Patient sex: M
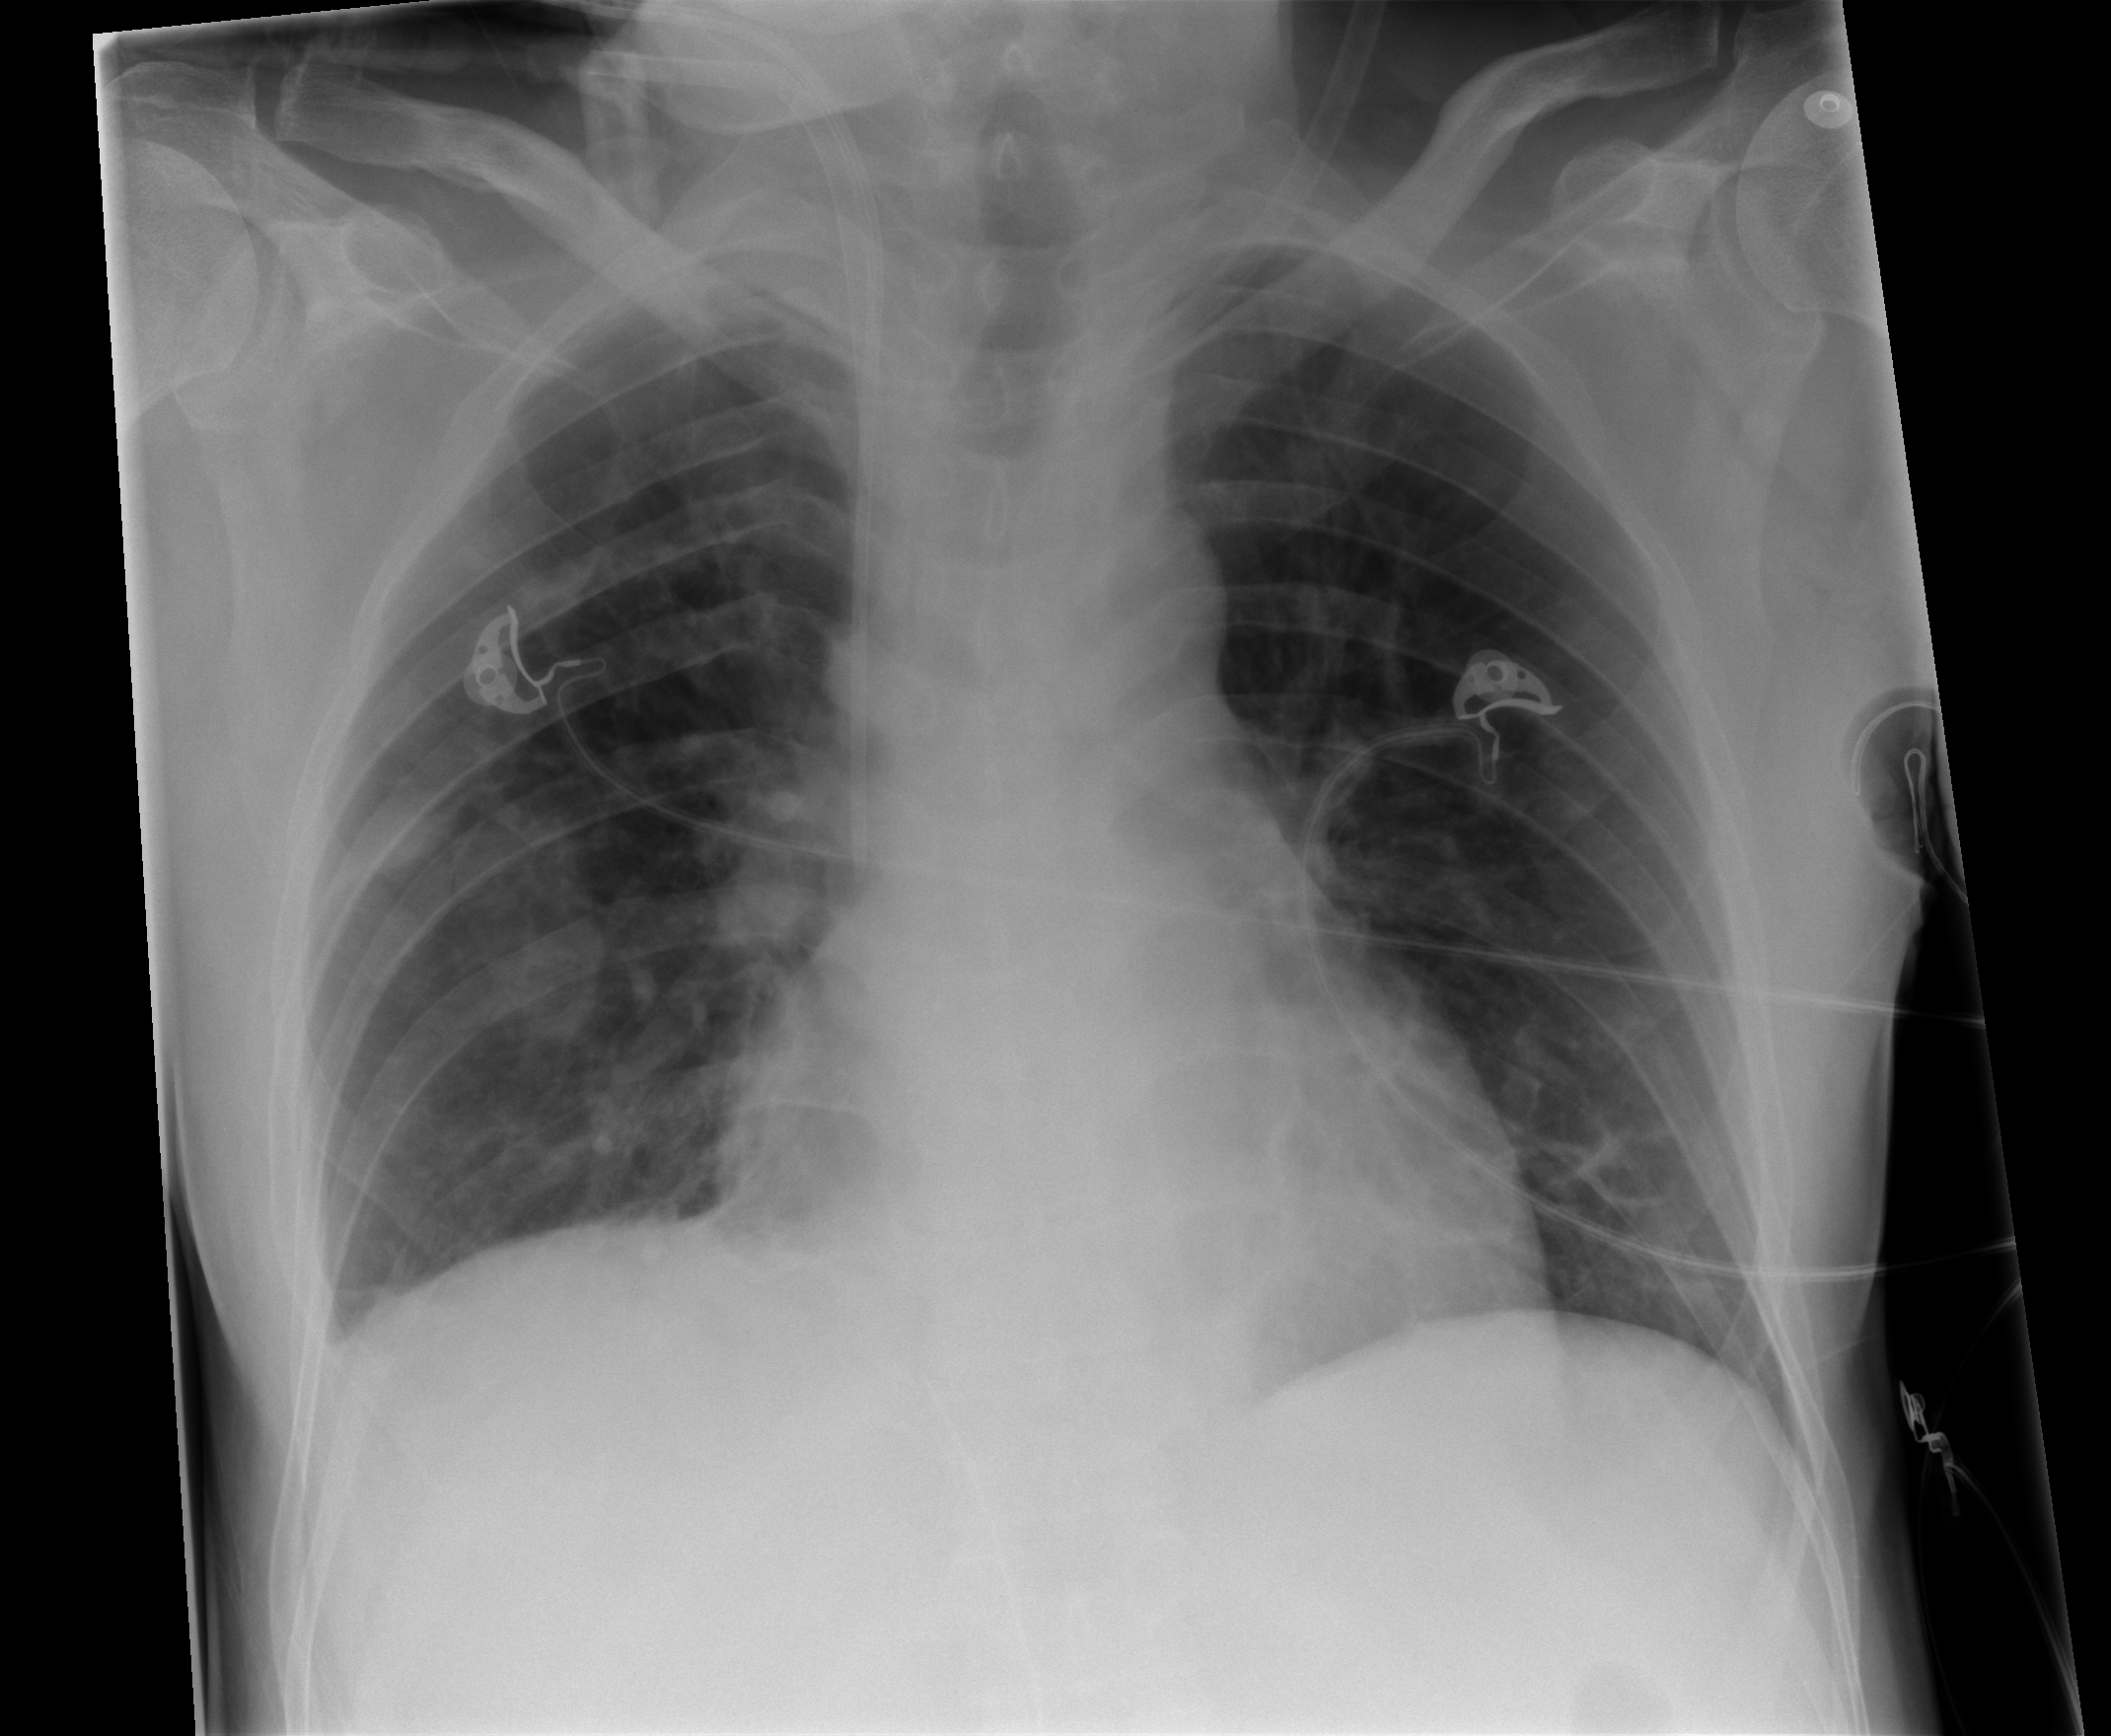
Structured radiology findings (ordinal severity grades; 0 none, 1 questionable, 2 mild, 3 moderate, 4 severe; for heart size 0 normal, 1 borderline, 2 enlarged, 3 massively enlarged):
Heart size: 1
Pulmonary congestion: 0
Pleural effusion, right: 2
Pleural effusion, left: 0
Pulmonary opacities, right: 1
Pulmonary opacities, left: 0
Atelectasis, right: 2
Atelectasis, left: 2